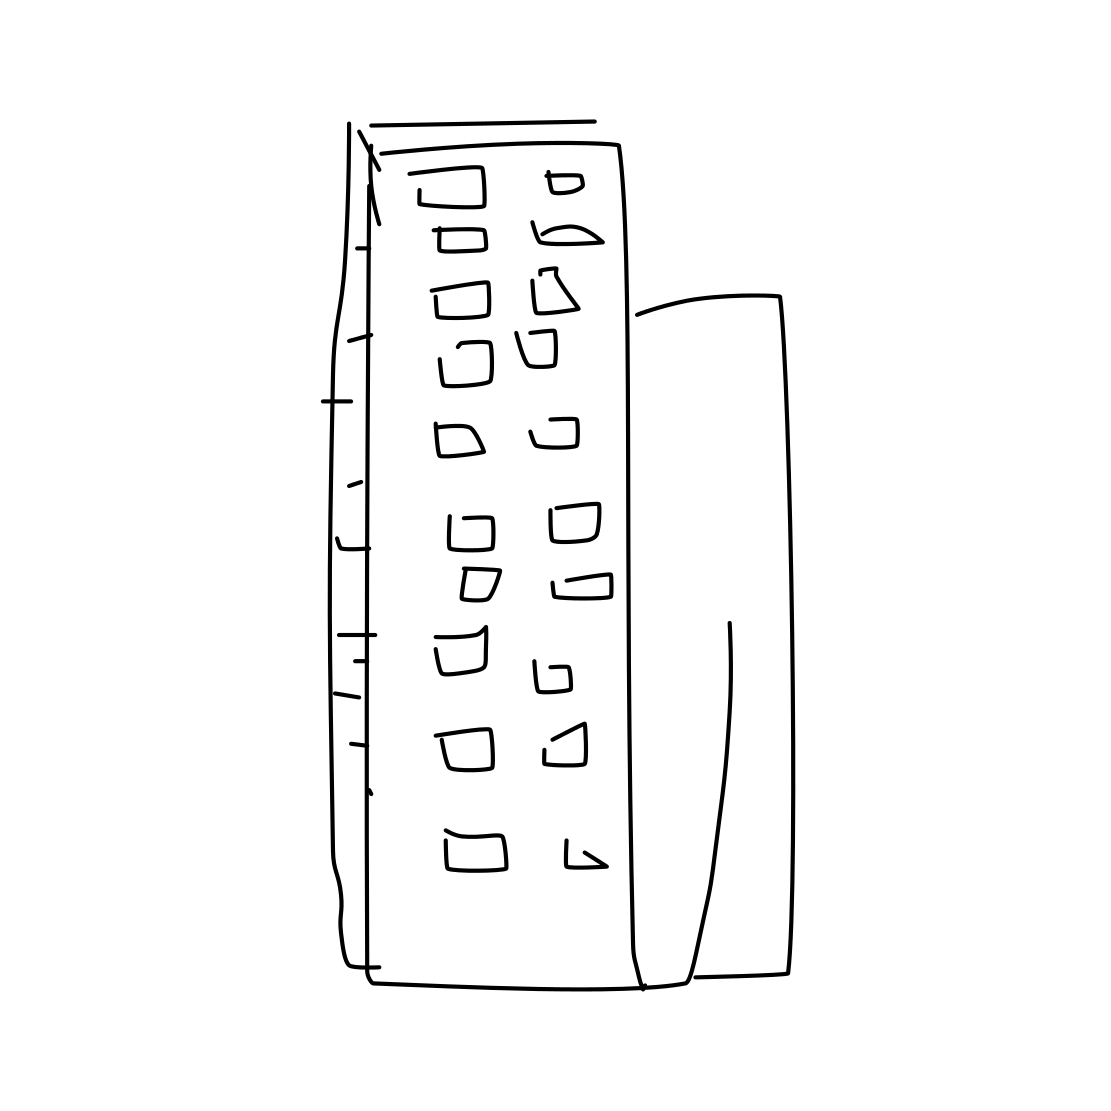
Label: skyscraper